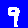
Digit: 9